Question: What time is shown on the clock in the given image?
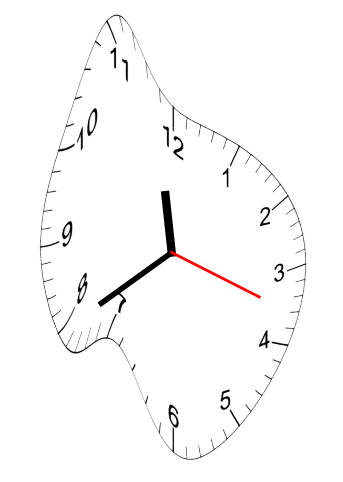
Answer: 11:39:18